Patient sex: F
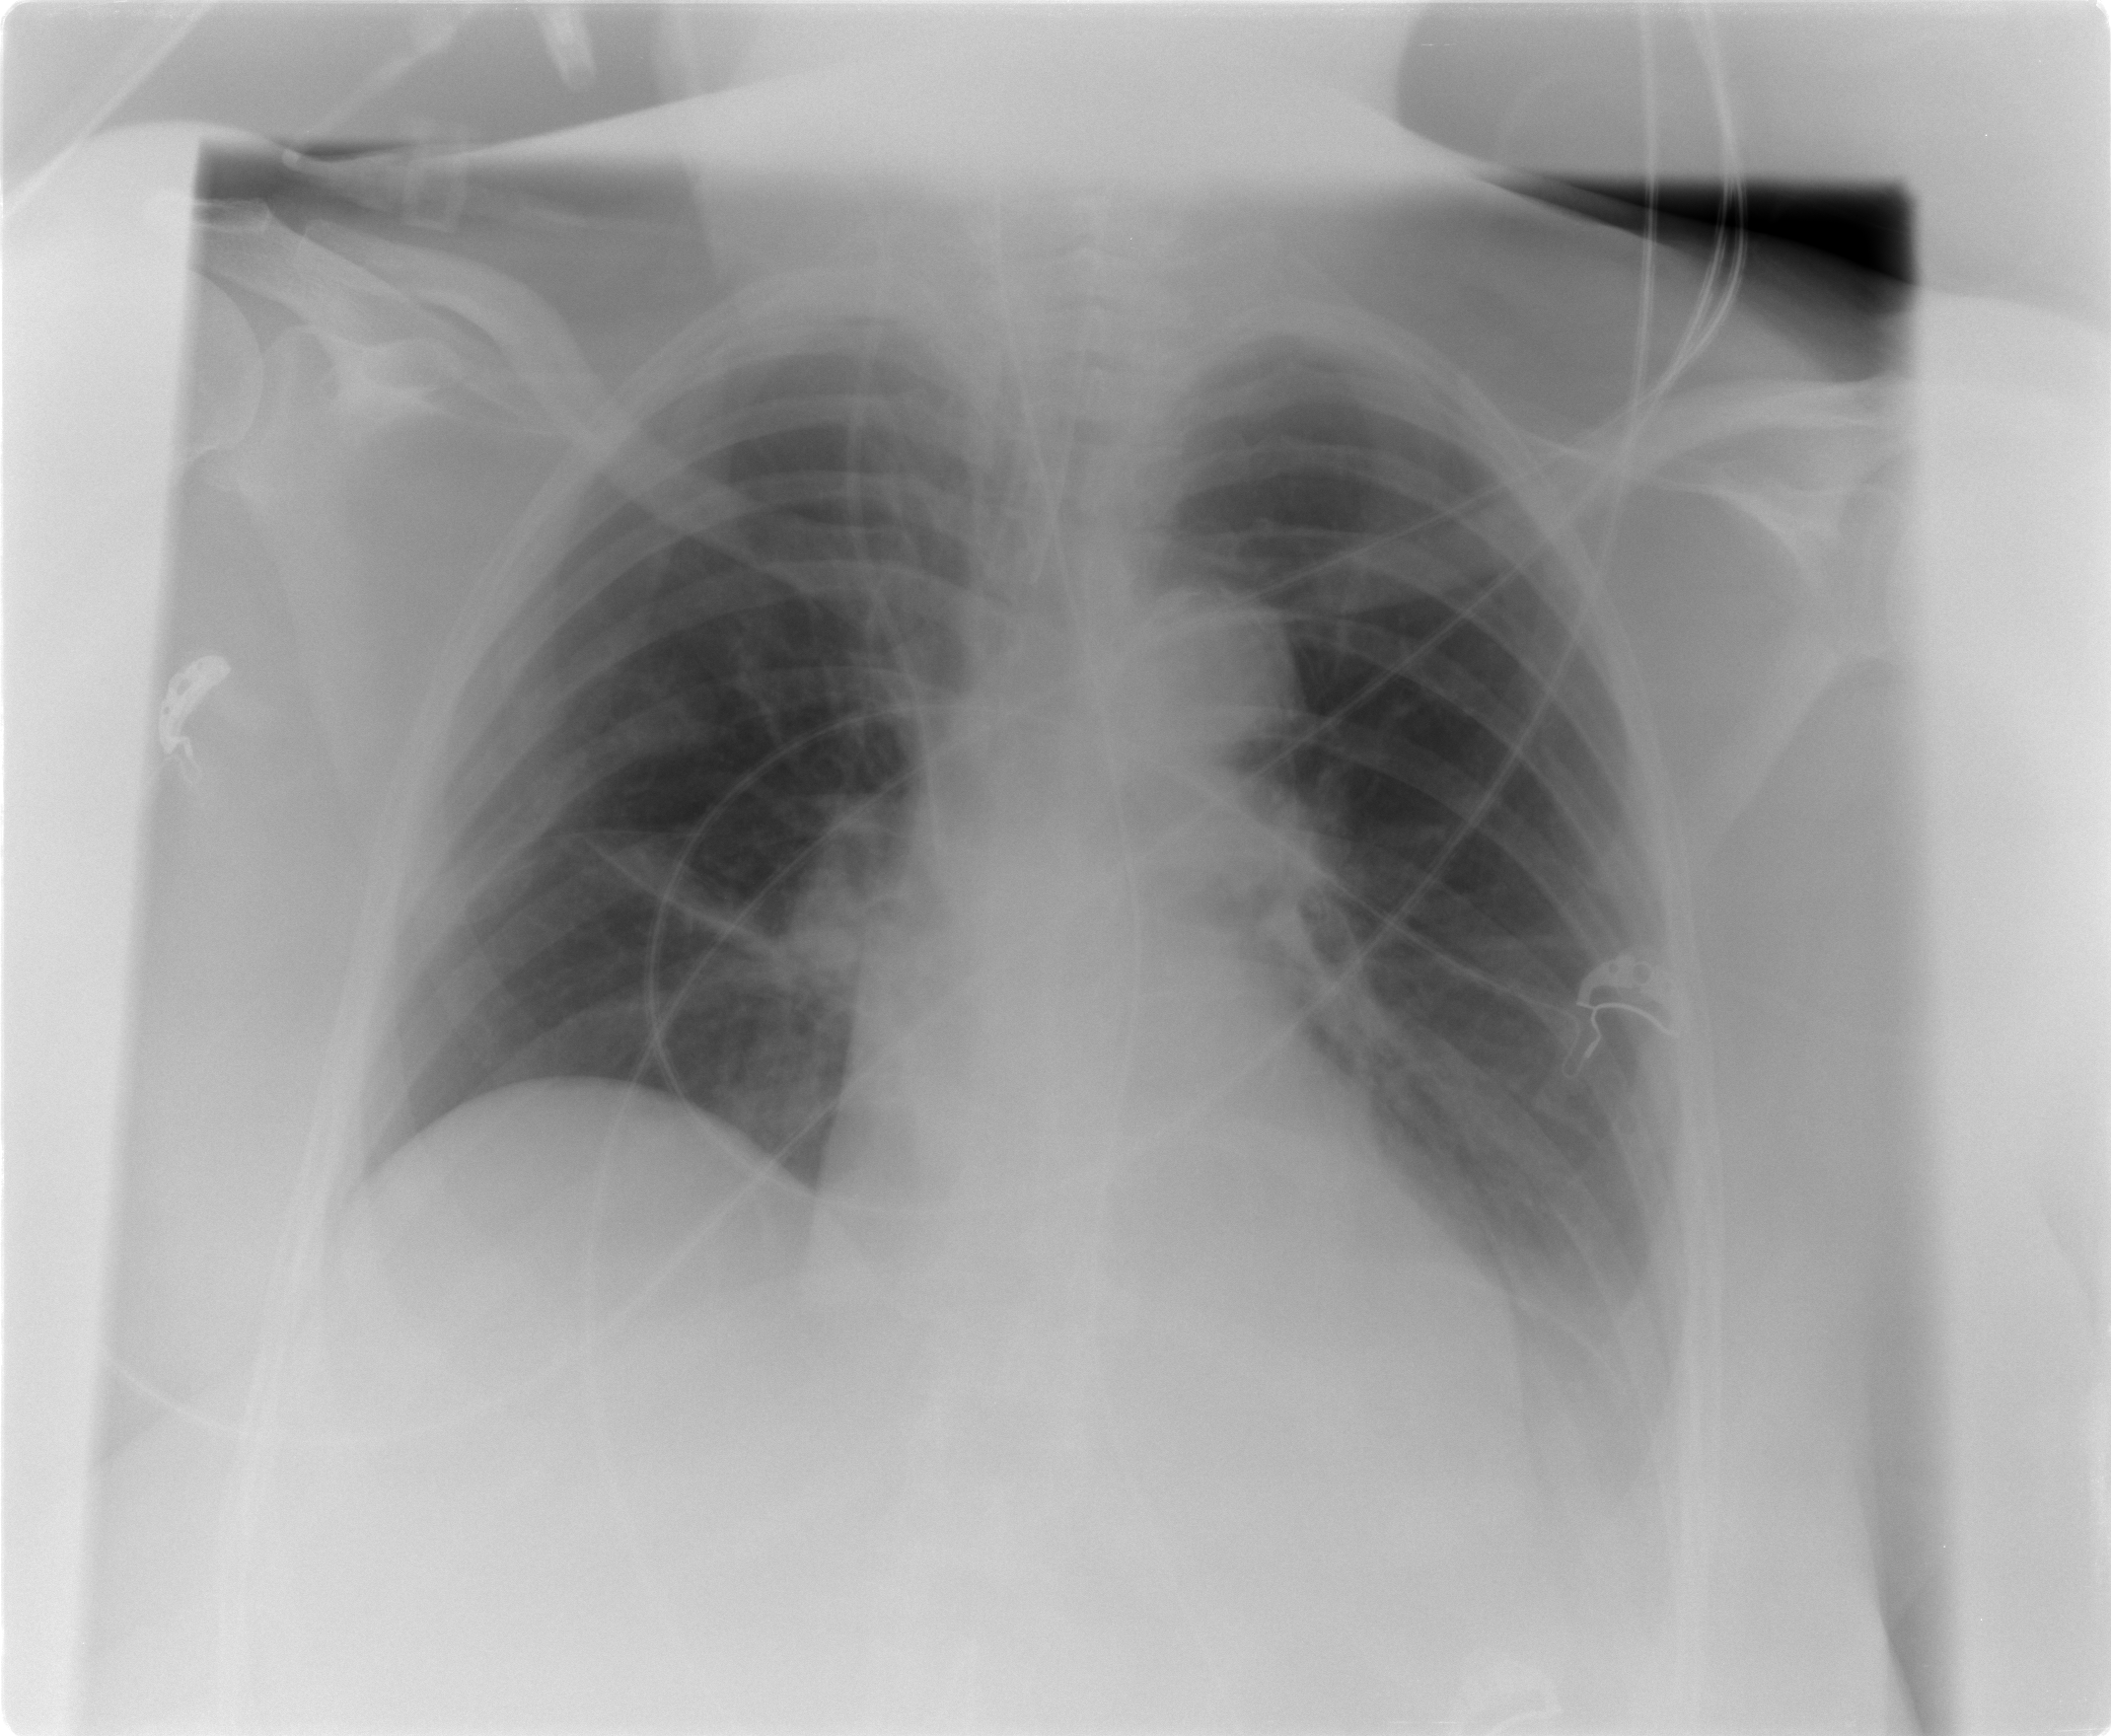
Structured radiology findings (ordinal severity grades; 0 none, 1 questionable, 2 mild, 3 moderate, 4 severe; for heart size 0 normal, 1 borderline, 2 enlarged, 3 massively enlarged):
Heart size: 0
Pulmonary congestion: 0
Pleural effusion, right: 0
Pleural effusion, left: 0
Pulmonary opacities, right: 0
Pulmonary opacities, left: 0
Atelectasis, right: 2
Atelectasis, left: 2